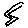
Label: zigzag